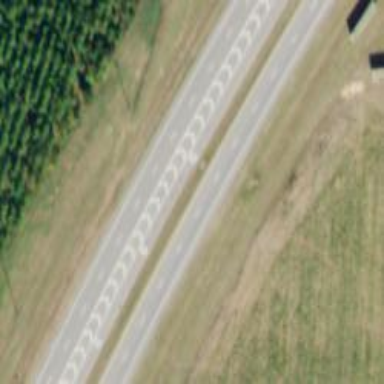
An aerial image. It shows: Expressway with asphalt surface classified as trunk highway.